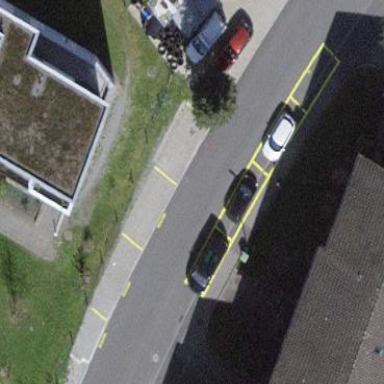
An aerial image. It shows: Parking lane with parallel orientation.